Field crop: maize
Growth stage: 2
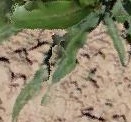
Species: maize